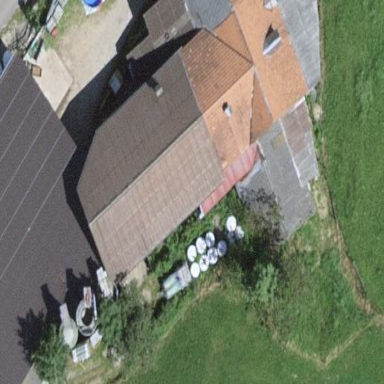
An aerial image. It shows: Farm building.